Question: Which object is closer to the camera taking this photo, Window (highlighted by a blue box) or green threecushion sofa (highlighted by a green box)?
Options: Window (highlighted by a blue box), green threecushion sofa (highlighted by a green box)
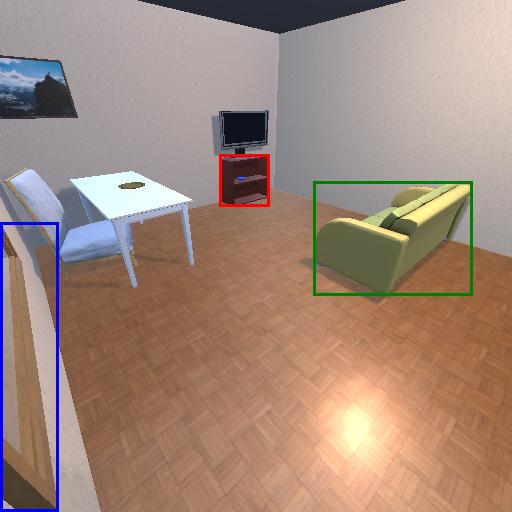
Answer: Window (highlighted by a blue box)